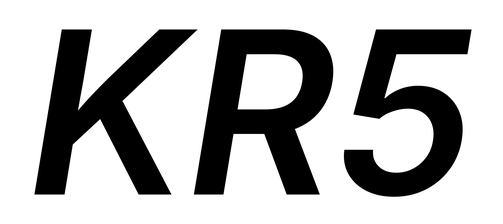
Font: Inter-Italic_SemiBold_Italic